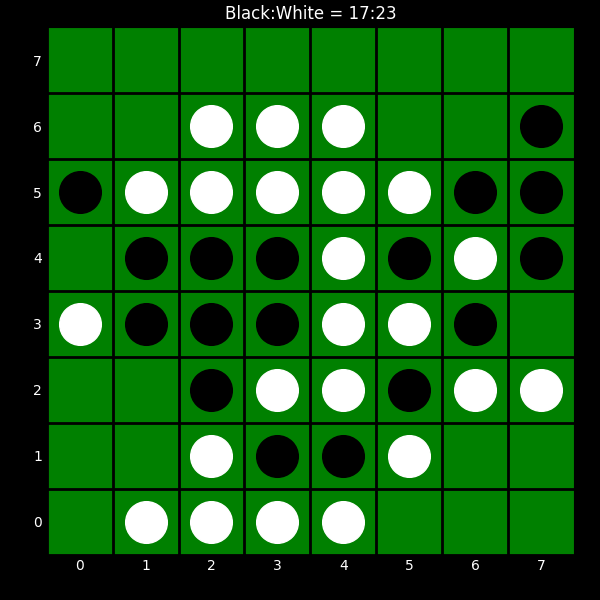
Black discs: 17
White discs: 23